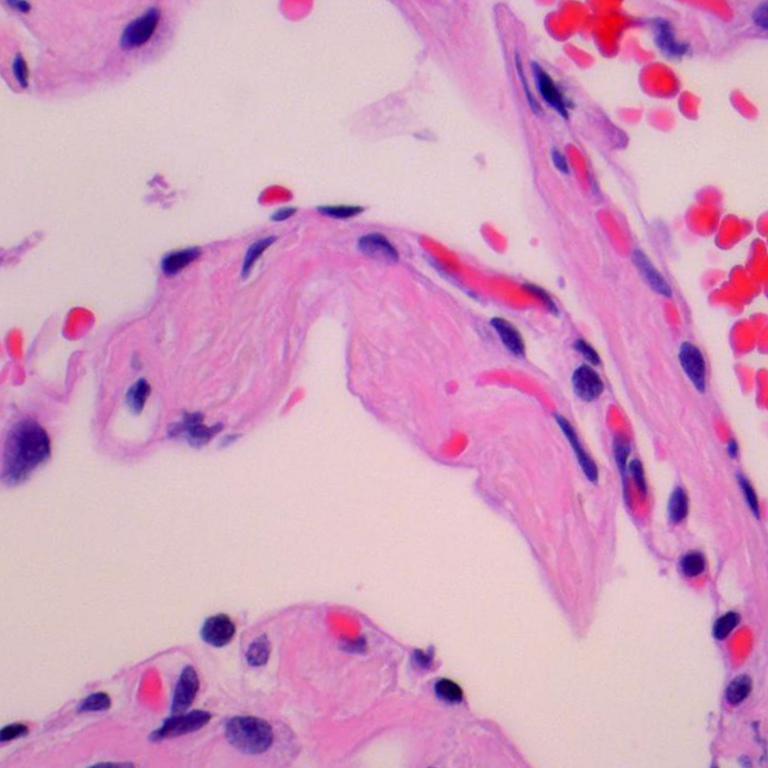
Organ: lung
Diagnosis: benign